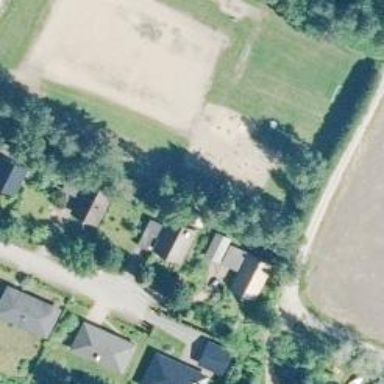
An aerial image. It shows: Springy playground.